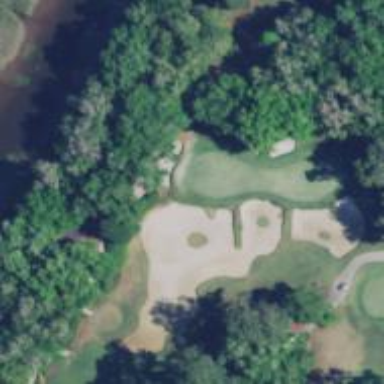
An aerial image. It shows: Golf hole.